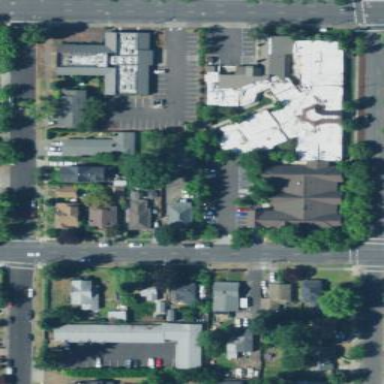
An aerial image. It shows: Nursing home.